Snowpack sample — Snodgrass Mountain, Crested Butte, Colorado (2/4/25, 12:06 PM MST)
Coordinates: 38.923, -106.968
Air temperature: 35 °F
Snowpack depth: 80 cm
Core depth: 20 cm
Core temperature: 33.8 °F
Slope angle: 14°, slope face: 78°
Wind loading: low
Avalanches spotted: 0
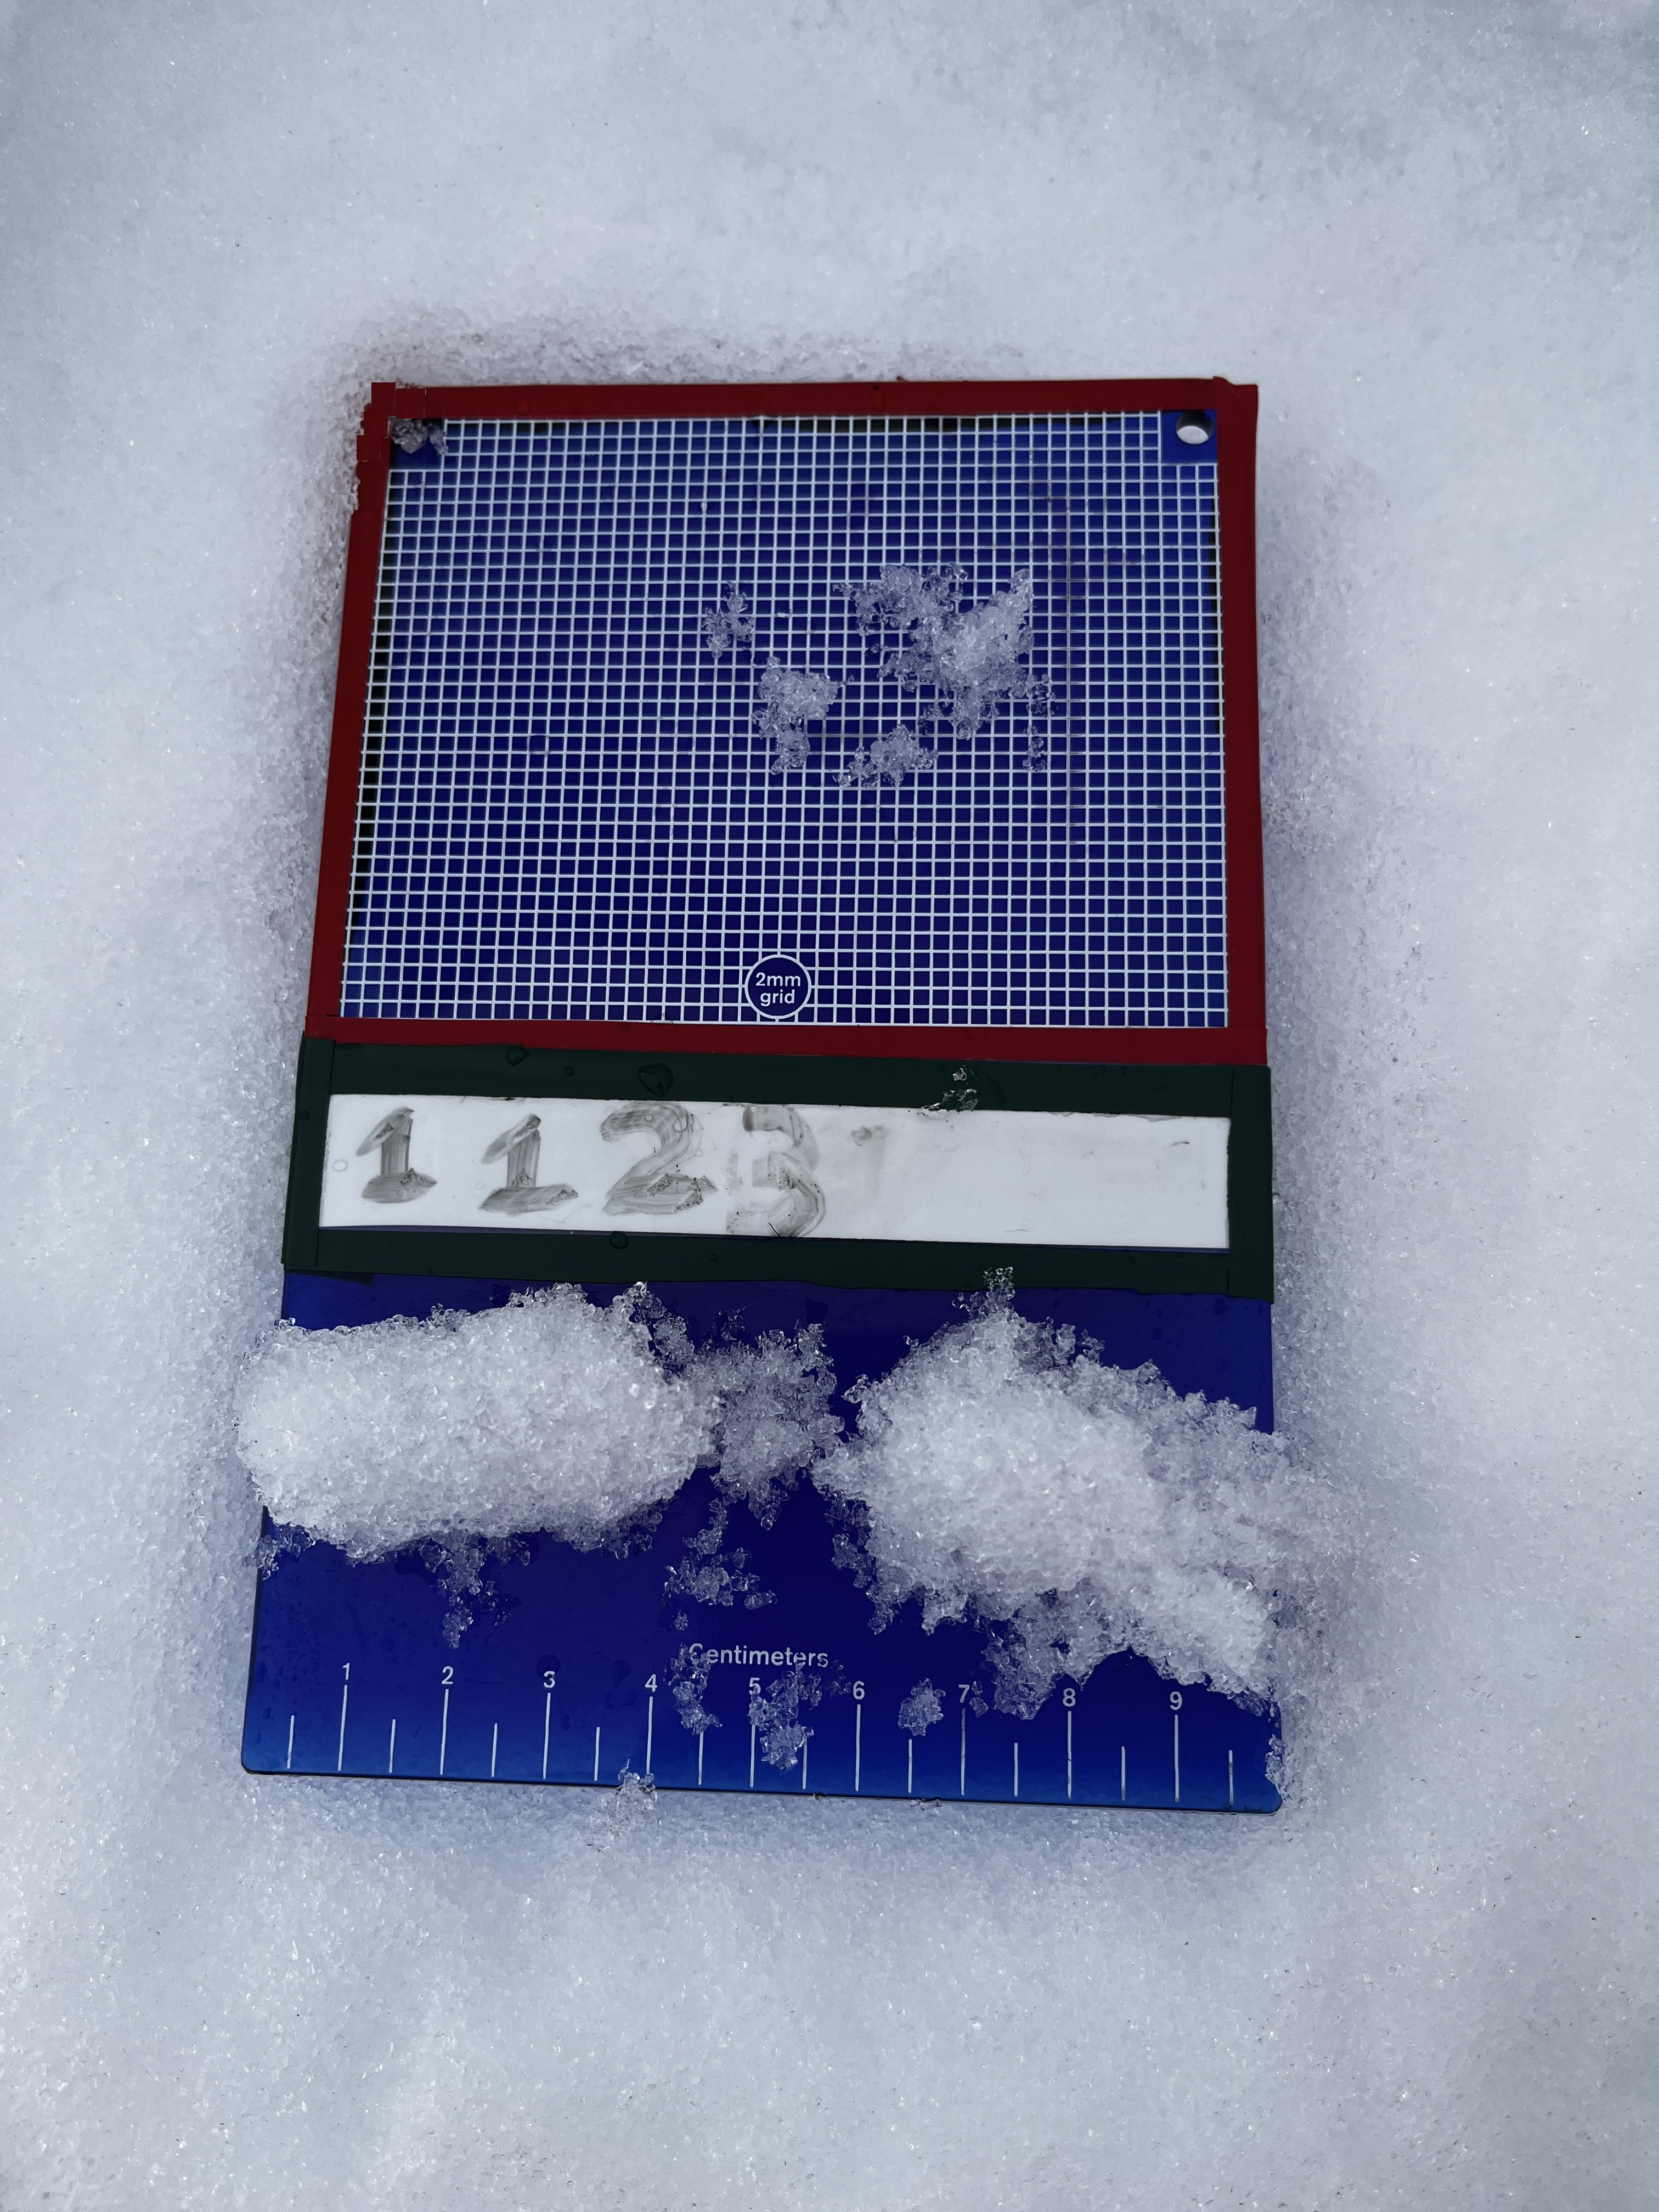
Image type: crystal_card
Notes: No avalanches nearby, unusually warm weather for the last month reported by residents, Collected 25 yards from treeline